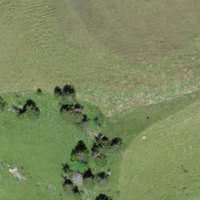
EUNIS habitat code: 23
Species observed at this site:
Geum rivale